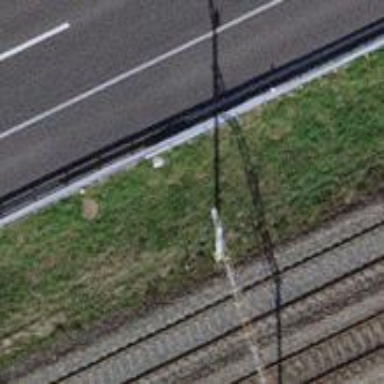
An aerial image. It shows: Power pole.